Question: I know of symbols like Quotations '"&quote;"' require a special intake on regexing on Java. I want to know about the symbol " ' ".
Also if possible could someone link me to where I can find the symbol names.
The reason I am doing this is because in my string are a bunch of weird symbols and I am using this regex to remove all symbols except for the few selected.
'''
String string = ""Hello&*(#$%Everyone!,
is everyone a good time."";//Sample string requested by someone
string = string.replaceAll("[^\w!,.
-&quote;?]+", " ");
'''
There you go I added a runnable example of testing
'''
string = string.replaceAll("[^\w!,.
[-][']&quote;?]+", " ");&
string = string.replaceAll("[^\w!,.
-'&quote;?]+", " ");
'''

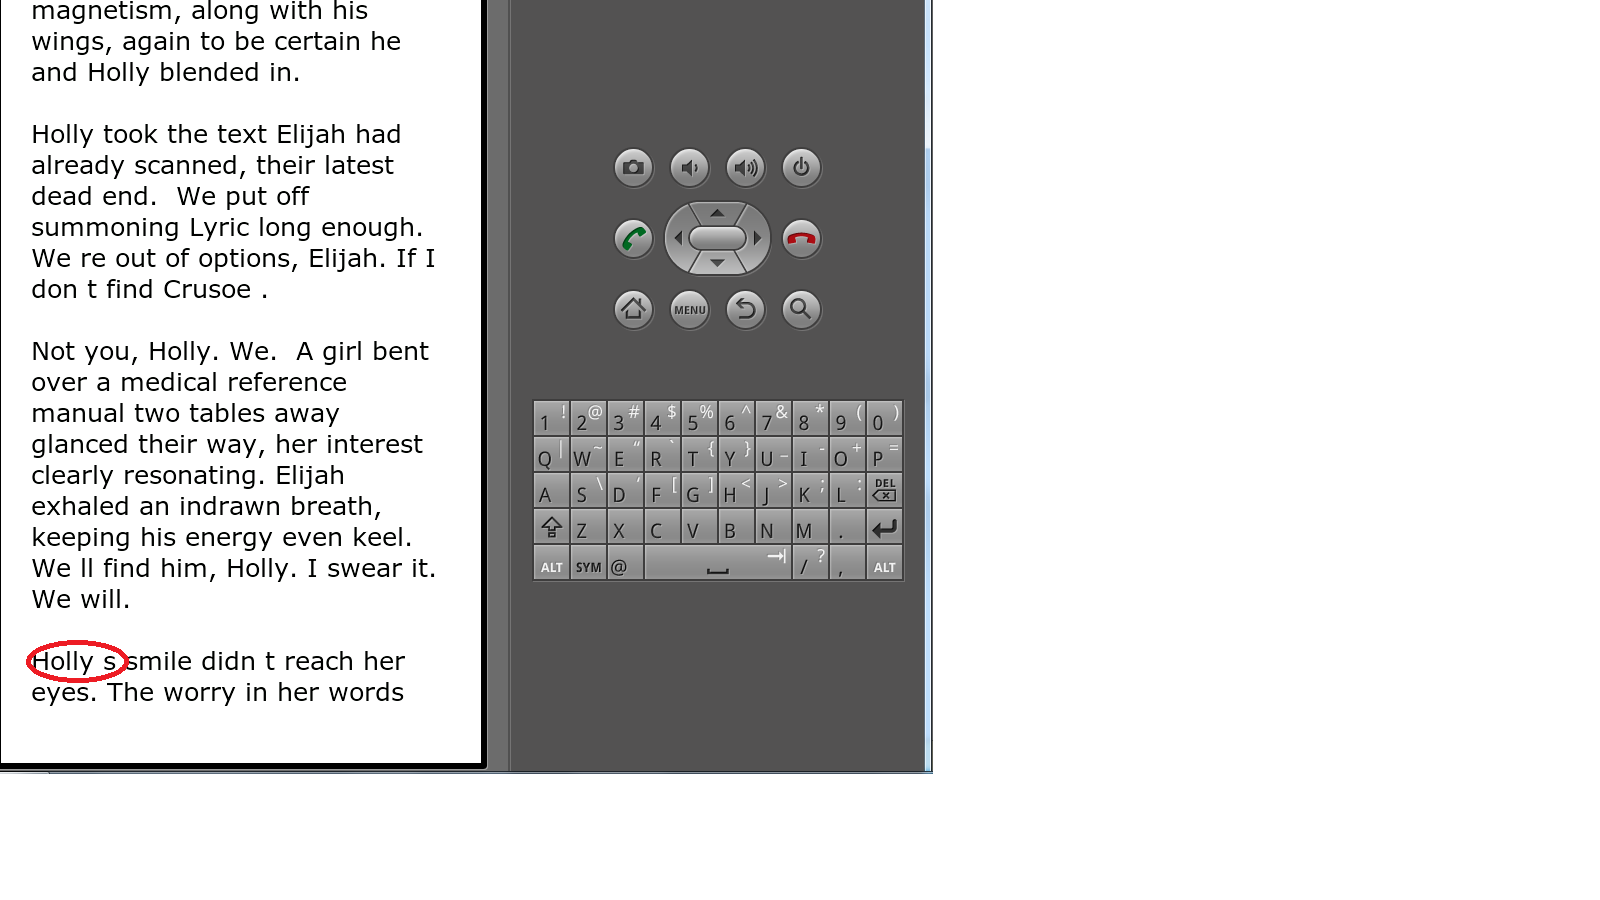
Answer: First I got to thank all of you who placed a lot of efforts trying to help me solve my issue. Apparently HTML have this symbols ' , ' which are not register as '.
and here is the fix
'''
string = string.replaceAll("[^\w!'',.
'&quote;&apose;?]+", " ");
'''